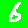
Digit: 6